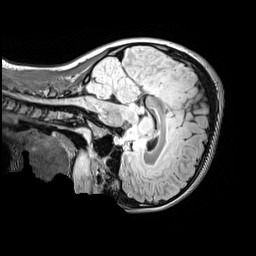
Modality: FLAIR
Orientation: sagittal
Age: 14
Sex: female
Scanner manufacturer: siemens
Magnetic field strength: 3 T
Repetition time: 5 s
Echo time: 0.388 s